Interaction volume radius: 5 \u00c5
Interaction volume height: 20 \u00c5
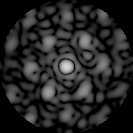
Disorder parameter: 0.4924